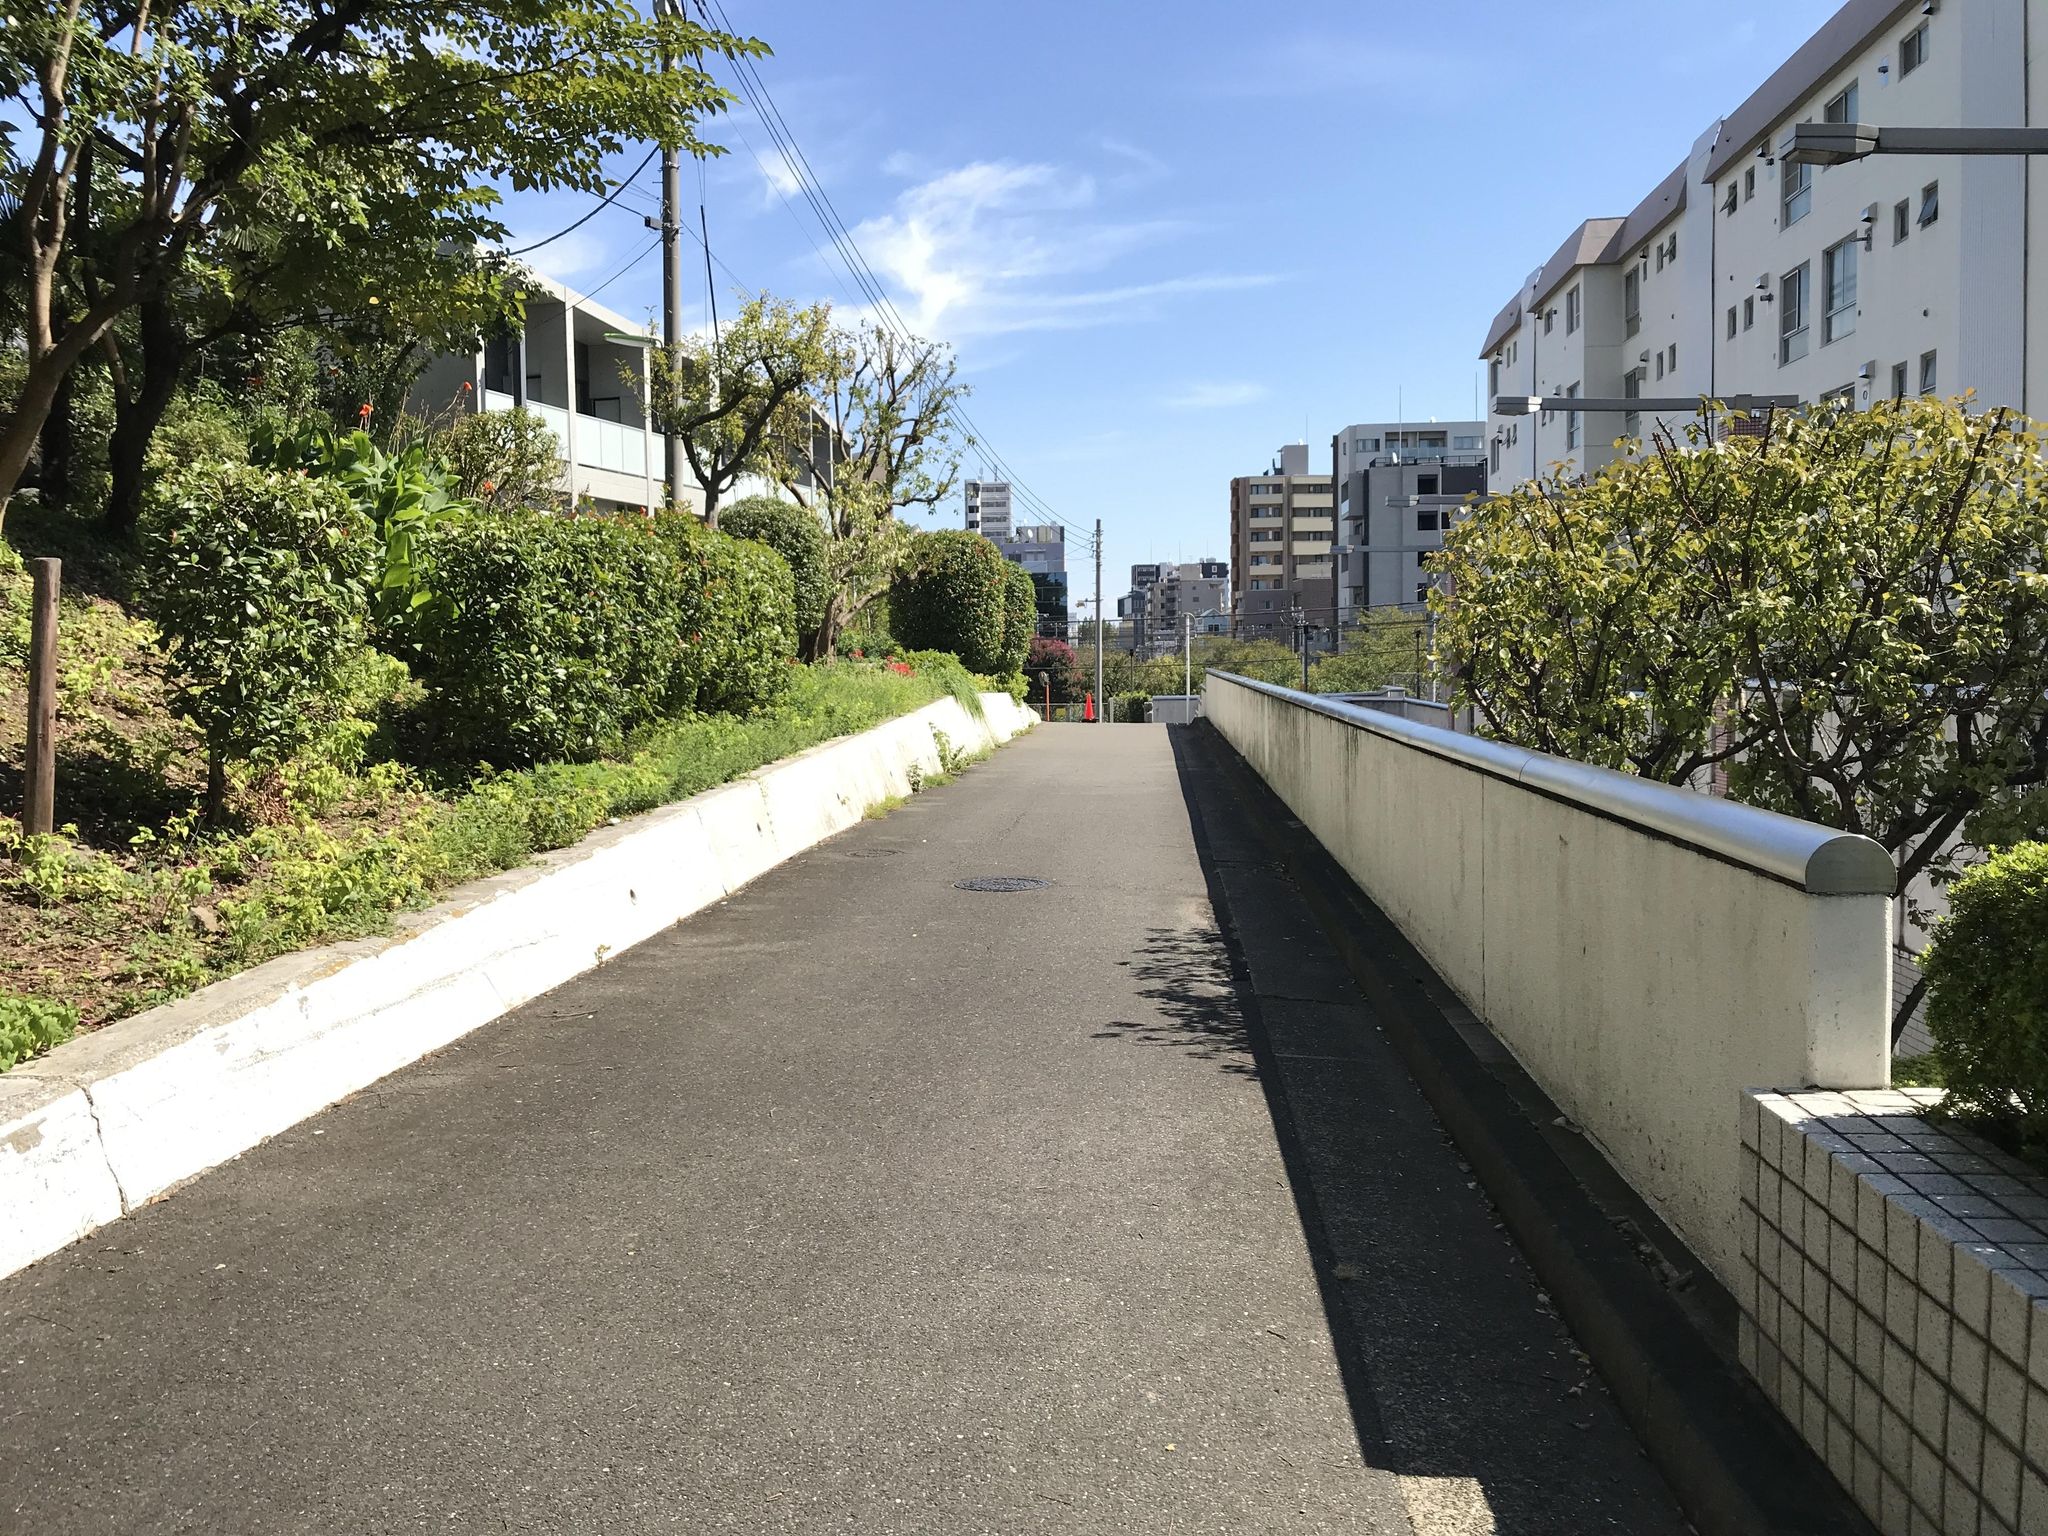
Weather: clear
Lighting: day
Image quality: good
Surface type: walking surface
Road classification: footway, unclassified
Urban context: urban centre
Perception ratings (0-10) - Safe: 5.67, Lively: 7.12, Beautiful: 8.77, Boring: 2.77, Depressing: 3.26, Wealthy: 8.17